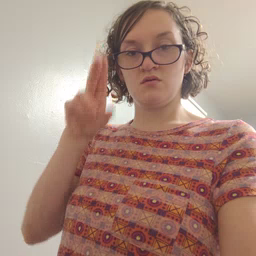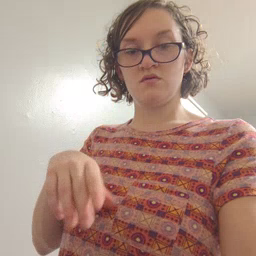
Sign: bed